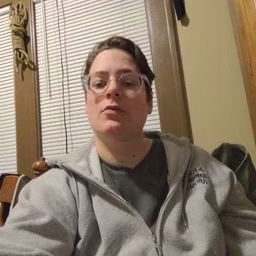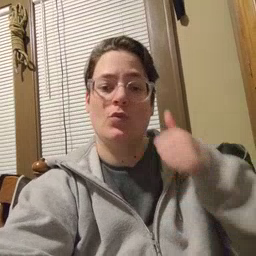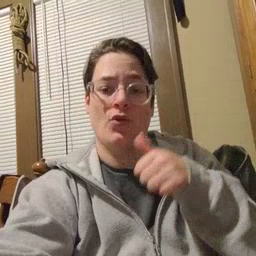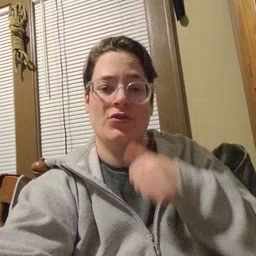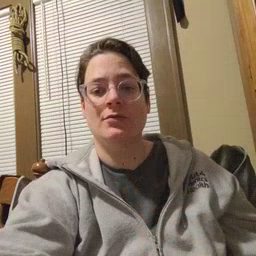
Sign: girl